Question: For some reason when I disable the progress bar in swing it still looks the same. Is the appearance not supposed to change when the JProgressBar is disabled? the labels definitely change in appearance. Could this be because i'm using the windows xp look and feel? Or is there another way to achieve this?
UPDATE
So here is my quick test on windows 7. Default appears to be Nimbus where disabling the progress bar will fade it out. However when I used the PLAF there is no affect to disabling the progress bar.

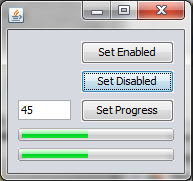
Answer: The disabled appearance is controlled by the UI delegate for a given Look & Feel. For example, the Mac's 'com.apple.laf.AquaProgressBar' turns from blue to gray when disabled. You can implement your own delegate as shown <URL>, but you'll have to decide if it's worth the effort.